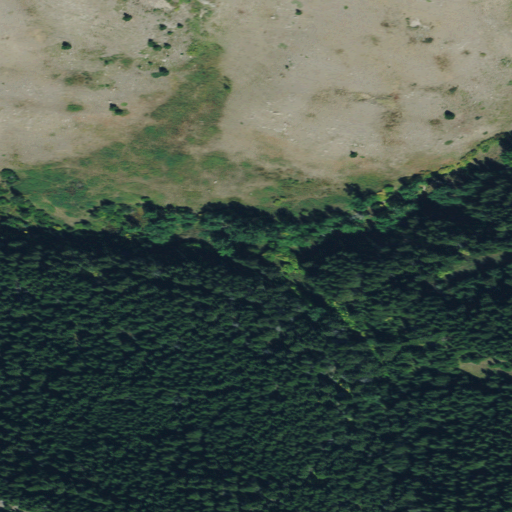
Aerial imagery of valley in Montana named Camp Gulch containing evergreen forest and shrub